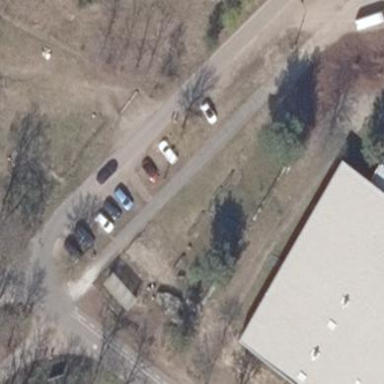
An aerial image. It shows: Parking area.